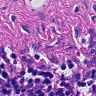
Metastatic tissue present: yes